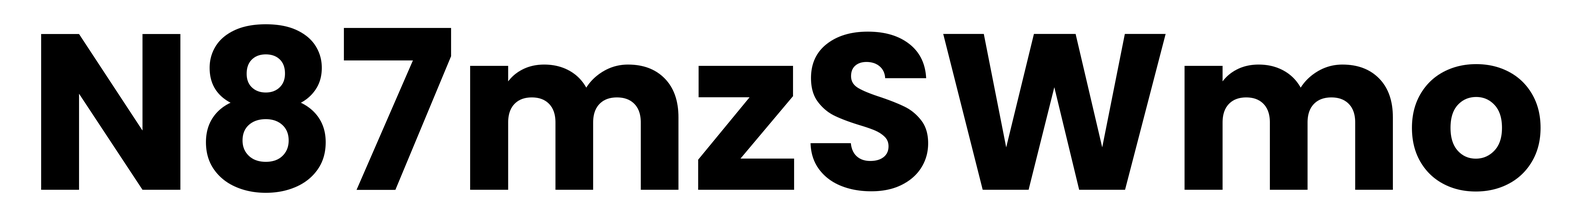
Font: Poppins-Bold